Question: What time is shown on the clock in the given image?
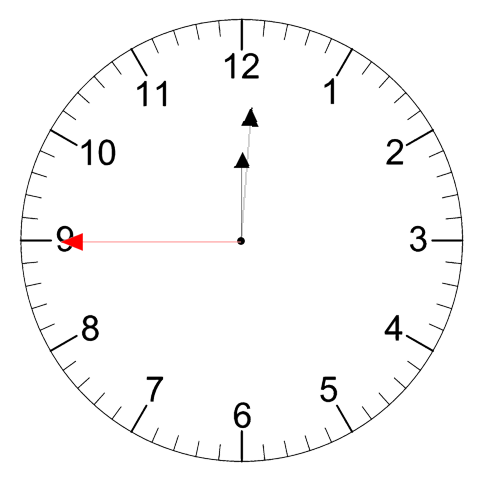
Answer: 12:00:45